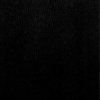
Label: dusty